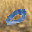
Label: 0